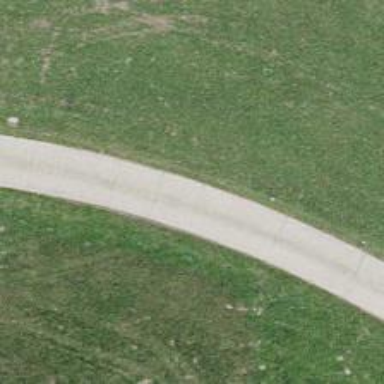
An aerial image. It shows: Unclassified road.